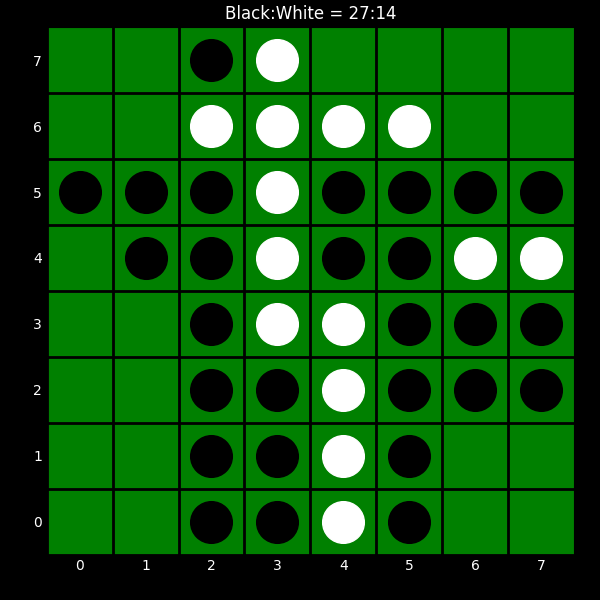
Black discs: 27
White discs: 14